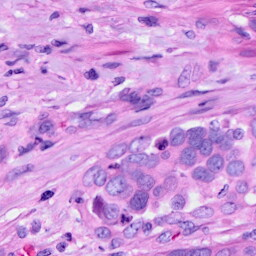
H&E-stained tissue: Ovarian